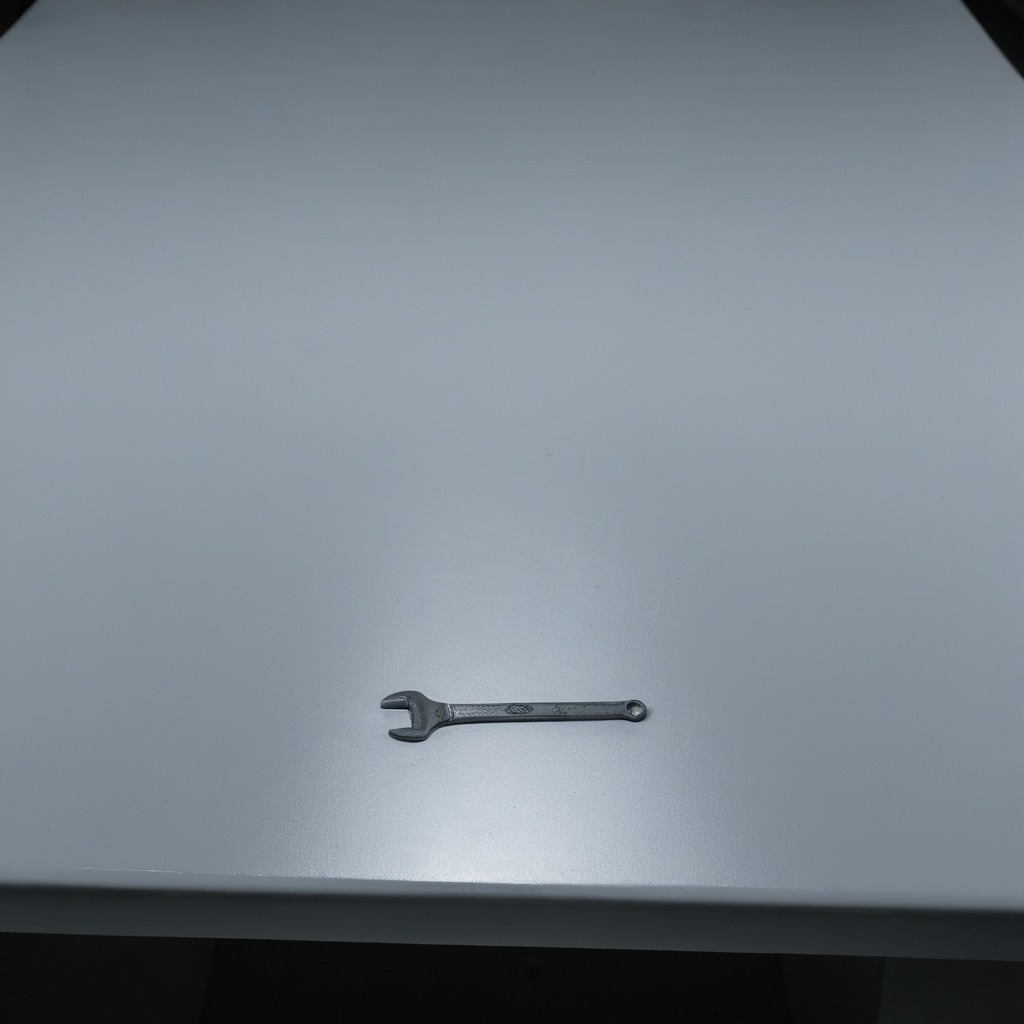
A wrench lies on the clean empty table in a railway signal maintenance room lit by harsh overhead fluorescents.